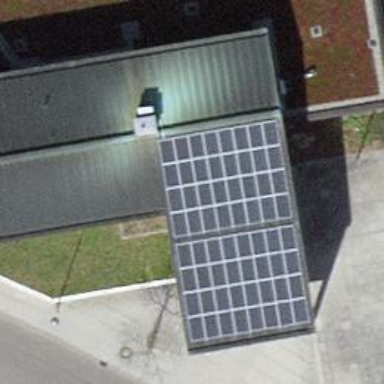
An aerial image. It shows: Solar power generator with photovoltaic panels.